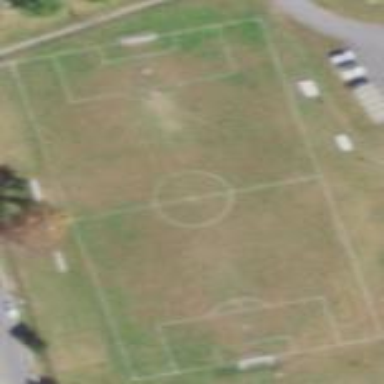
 used for leisure and sports activities."